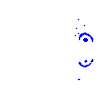
Particle: pion